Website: lowes
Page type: billing-address
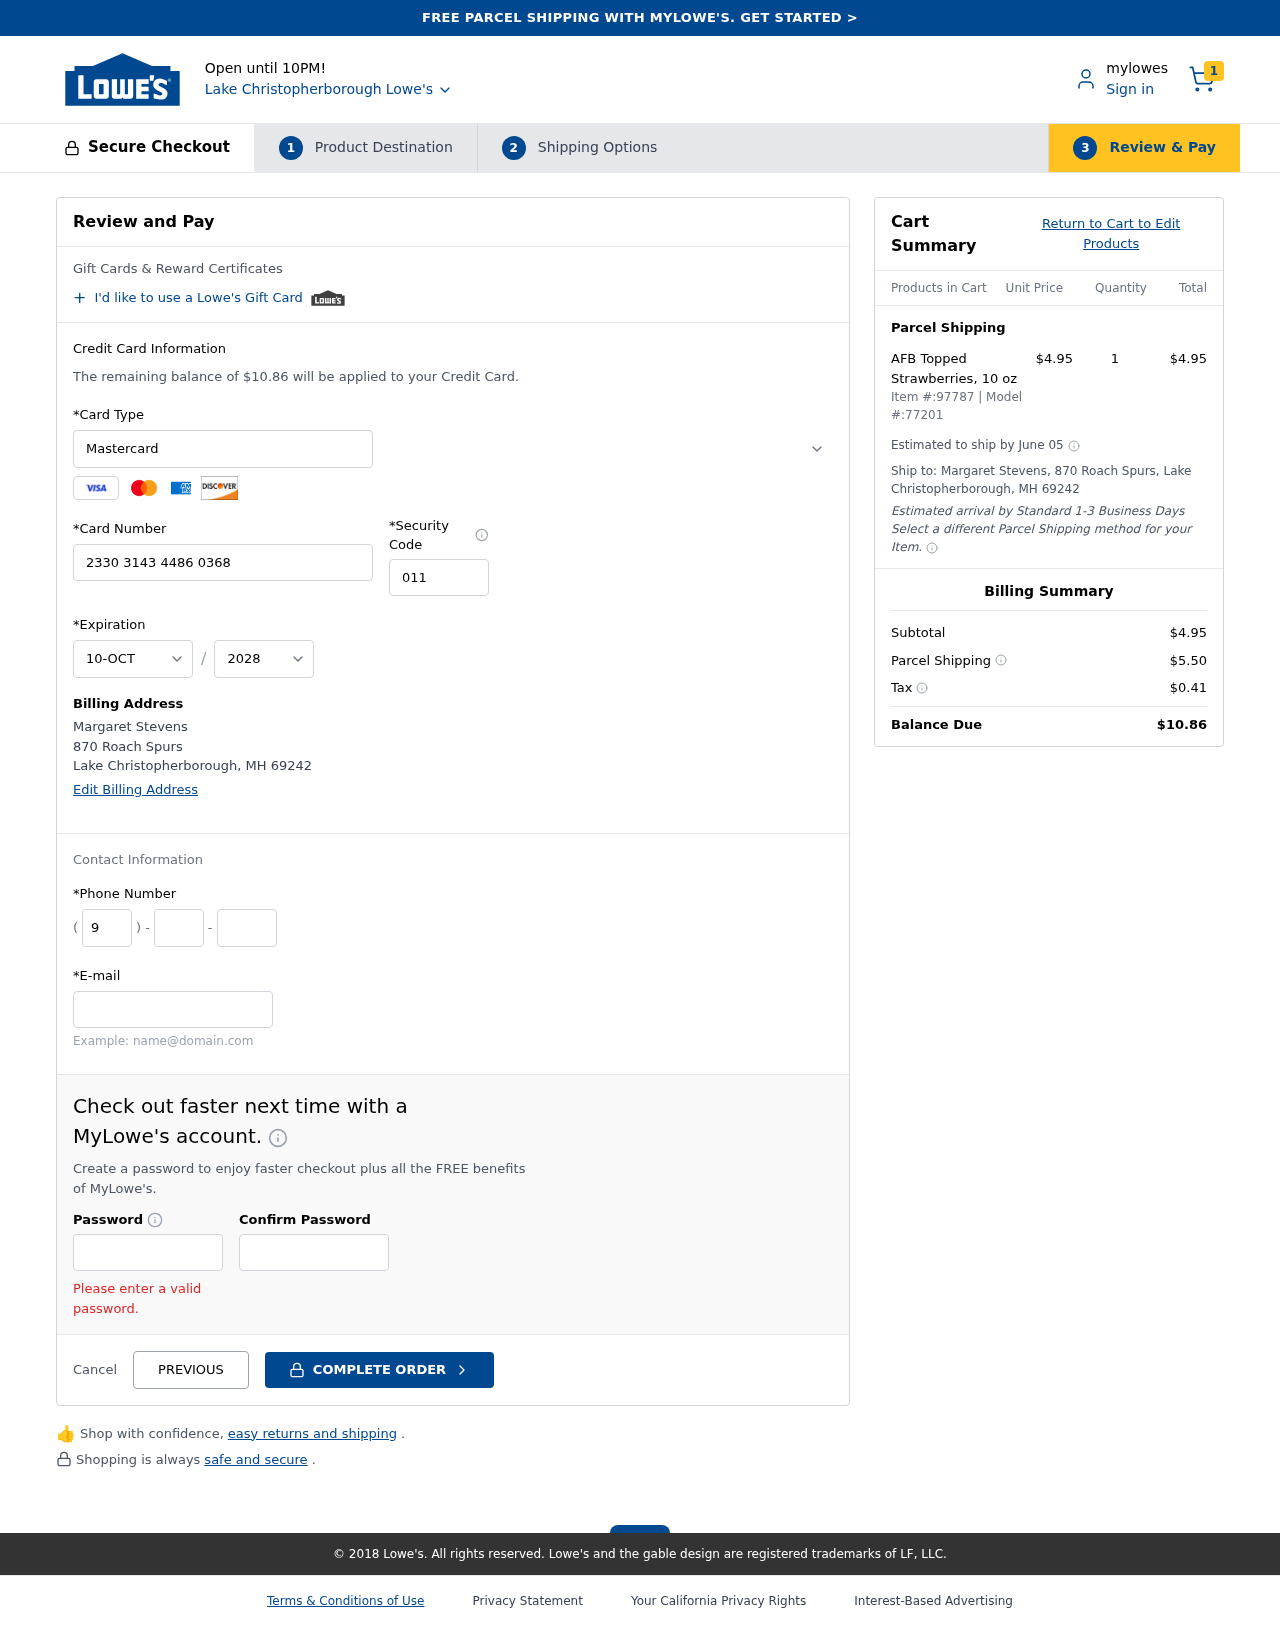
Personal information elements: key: PII_CARD_CVV
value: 011
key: PII_CARD_EXPIRY_MONTH
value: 10
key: PII_CARD_EXPIRY_YEAR
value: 28
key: PII_CARD_NUMBER
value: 2330 3143 4486 0368
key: PII_CARD_TYPE
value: Mastercard
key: PII_CITY
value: Lake Christopherborough
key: PII_CITY_STATE_ZIP
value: Lake Christopherborough, MH 69242
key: PII_EMAIL
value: margaret_stevens@yahoo.com
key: PII_FULLNAME
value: Margaret Stevens
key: PII_PHONE_AREA
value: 935
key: PII_PHONE_PREFIX
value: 810
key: PII_PHONE_SUFFIX
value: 8511
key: PII_STREET
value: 870 Roach Spurs
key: PII_FULLNAME2
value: Margaret Stevens
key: PII_STREET2
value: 870 Roach Spurs
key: PII_CITY_STATE_ZIP2
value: Lake Christopherborough, MH 69242
Product elements: key: PRODUCT1_NAME
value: AFB Topped Strawberries, 10 oz
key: PRODUCT1_PRICE
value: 4.95
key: PRODUCT1_QUANTITY
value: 1
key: PRODUCT_ITEM_NUMBER
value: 97787
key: PRODUCT_MODEL_NUMBER
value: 77201
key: PRODUCT1_LINE_TOTAL
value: $4.95
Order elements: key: ORDER_NUM_ITEMS
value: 1
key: ORDER_TOTAL
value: $10.86
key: ORDER_SHIPPING_DATE
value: June 05
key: ORDER_SUBTOTAL
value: $4.95
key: ORDER_SHIPPING_COST
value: $5.50
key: ORDER_TAX
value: $0.41